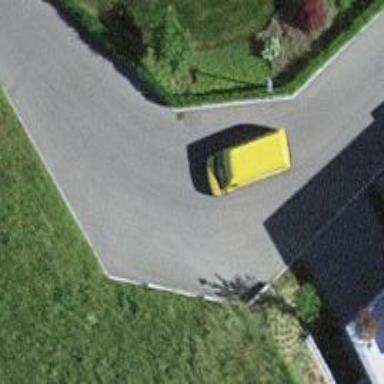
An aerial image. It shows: Smooth asphalt road in residential area.